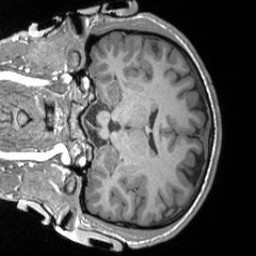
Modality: T1w
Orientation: coronal